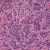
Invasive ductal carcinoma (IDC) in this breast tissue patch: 1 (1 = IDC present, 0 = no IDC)